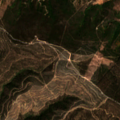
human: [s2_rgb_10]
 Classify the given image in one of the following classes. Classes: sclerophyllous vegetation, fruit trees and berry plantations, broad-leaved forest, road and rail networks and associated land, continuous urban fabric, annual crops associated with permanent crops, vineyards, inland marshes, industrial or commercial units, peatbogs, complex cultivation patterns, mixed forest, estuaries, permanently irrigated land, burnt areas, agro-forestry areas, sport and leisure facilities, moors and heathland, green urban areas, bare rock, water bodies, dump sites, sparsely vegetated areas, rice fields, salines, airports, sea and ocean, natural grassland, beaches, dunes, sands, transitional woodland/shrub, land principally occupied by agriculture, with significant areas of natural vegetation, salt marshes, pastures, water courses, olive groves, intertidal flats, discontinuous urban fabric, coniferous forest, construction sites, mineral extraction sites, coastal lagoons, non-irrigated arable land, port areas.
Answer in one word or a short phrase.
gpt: non-irrigated arable land, complex cultivation patterns, broad-leaved forest, sclerophyllous vegetation, transitional woodland/shrub